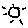
Label: sun